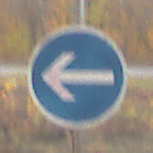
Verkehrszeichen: VorgeschriebeneFahrtrichtungHierLinks
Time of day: SunriseSunset
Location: Roofed (Suburban)
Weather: Clear
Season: NotSpecified
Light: Natural